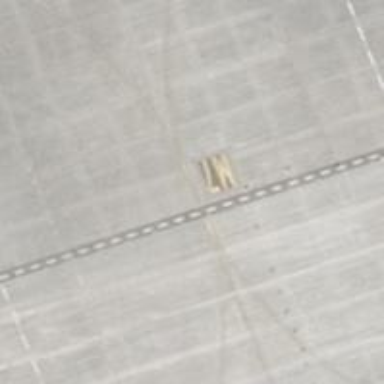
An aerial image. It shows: Taxiway at the airport with concrete surface.